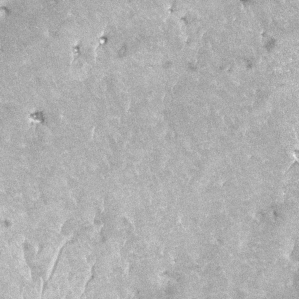
Label: frost